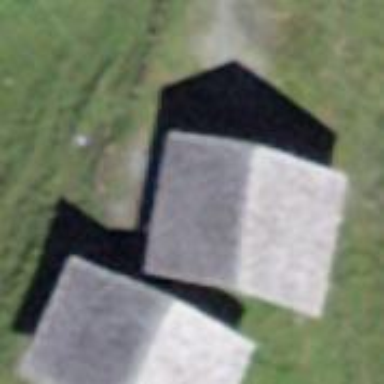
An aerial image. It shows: Cabin is depicted in the image.